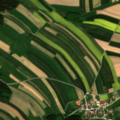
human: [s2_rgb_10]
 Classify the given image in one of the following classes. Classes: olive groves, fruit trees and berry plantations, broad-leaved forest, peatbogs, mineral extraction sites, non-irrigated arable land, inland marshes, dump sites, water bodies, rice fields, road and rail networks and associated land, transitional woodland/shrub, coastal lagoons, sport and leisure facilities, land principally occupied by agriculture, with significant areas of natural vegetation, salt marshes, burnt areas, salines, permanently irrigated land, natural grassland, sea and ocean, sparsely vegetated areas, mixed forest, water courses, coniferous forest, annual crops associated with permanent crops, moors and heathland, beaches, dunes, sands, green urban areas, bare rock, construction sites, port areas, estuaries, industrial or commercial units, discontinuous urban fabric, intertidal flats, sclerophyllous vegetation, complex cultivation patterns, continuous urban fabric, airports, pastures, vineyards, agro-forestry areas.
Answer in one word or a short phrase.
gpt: non-irrigated arable land, land principally occupied by agriculture, with significant areas of natural vegetation, coniferous forest